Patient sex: F
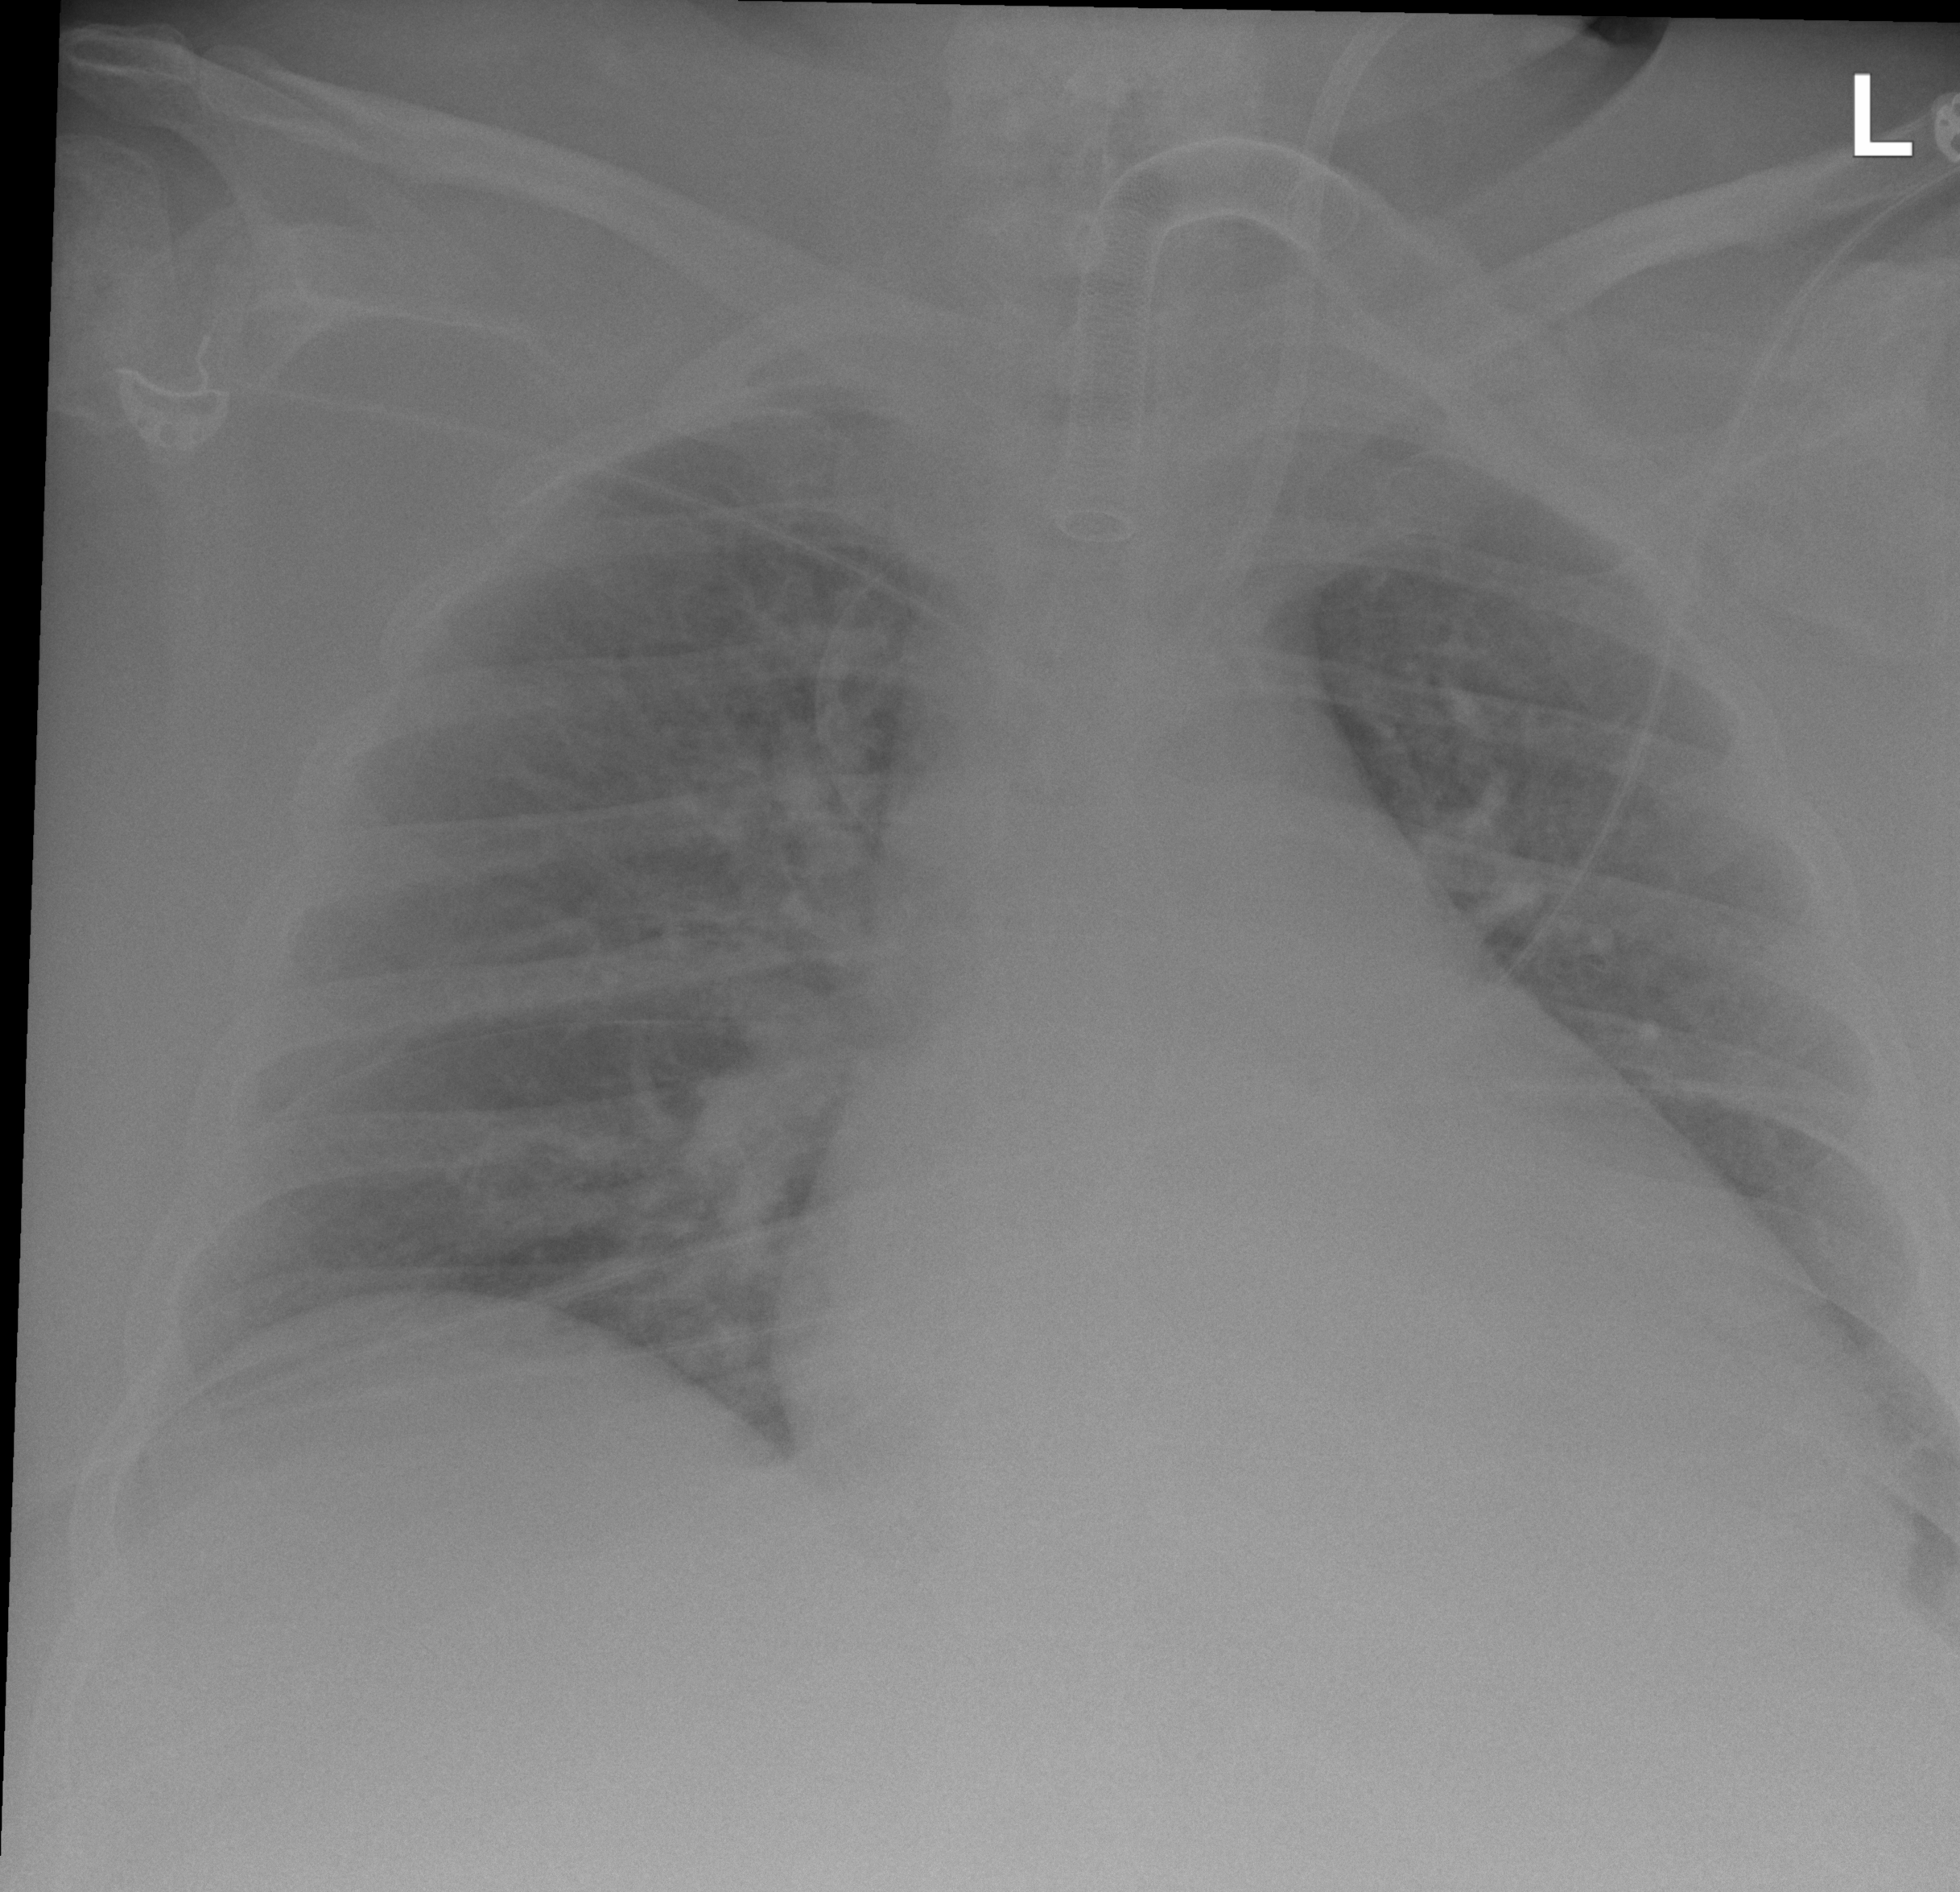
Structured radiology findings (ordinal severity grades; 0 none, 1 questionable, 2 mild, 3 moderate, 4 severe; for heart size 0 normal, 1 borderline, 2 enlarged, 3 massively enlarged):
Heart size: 2
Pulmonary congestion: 2
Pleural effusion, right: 0
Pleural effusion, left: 2
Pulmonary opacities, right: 2
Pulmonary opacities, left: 0
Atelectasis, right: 2
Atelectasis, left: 0